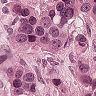
Metastatic tissue present: yes